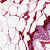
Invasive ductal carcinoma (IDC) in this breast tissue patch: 0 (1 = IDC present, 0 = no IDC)